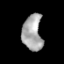
Tissue: prostate
Cell type: T cells
Senescence score: 0.3458
Nuclear area (px): 691
Mean DAPI intensity: 167.434